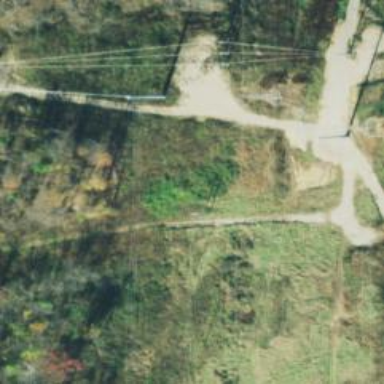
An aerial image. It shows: Power tower.